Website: lowes
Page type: customer-info-address
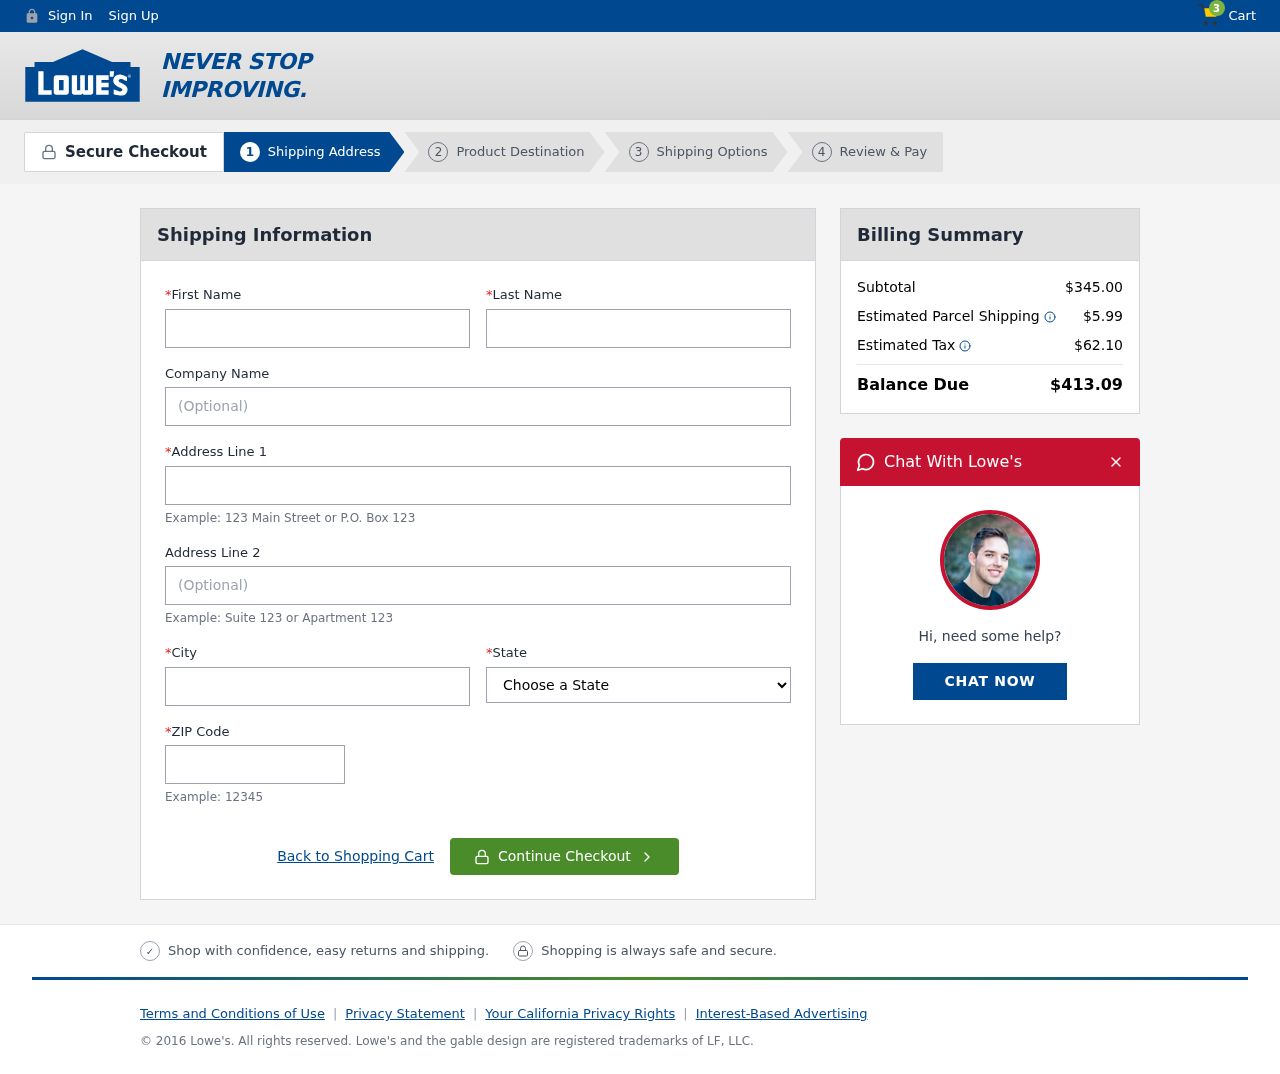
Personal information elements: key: PII_CITY
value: South John
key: PII_COMPANY
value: Choi, Cooper and Price
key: PII_FIRSTNAME
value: Michael
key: PII_LASTNAME
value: Mitchell
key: PII_POSTCODE
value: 33665
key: PII_STATE
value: MP
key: PII_STREET
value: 971 Ronald Extensions
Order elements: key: ORDER_NUM_ITEMS
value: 3
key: ORDER_SUBTOTAL
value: $345.00
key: ORDER_SHIPPING_COST
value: $5.99
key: ORDER_TAX
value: $62.10
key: ORDER_TOTAL
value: $413.09